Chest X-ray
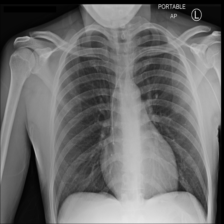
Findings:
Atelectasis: negative
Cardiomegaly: negative
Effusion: negative
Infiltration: negative
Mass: negative
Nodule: negative
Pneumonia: negative
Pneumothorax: negative
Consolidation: negative
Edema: negative
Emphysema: negative
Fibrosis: negative
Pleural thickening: negative
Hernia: negative